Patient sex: F
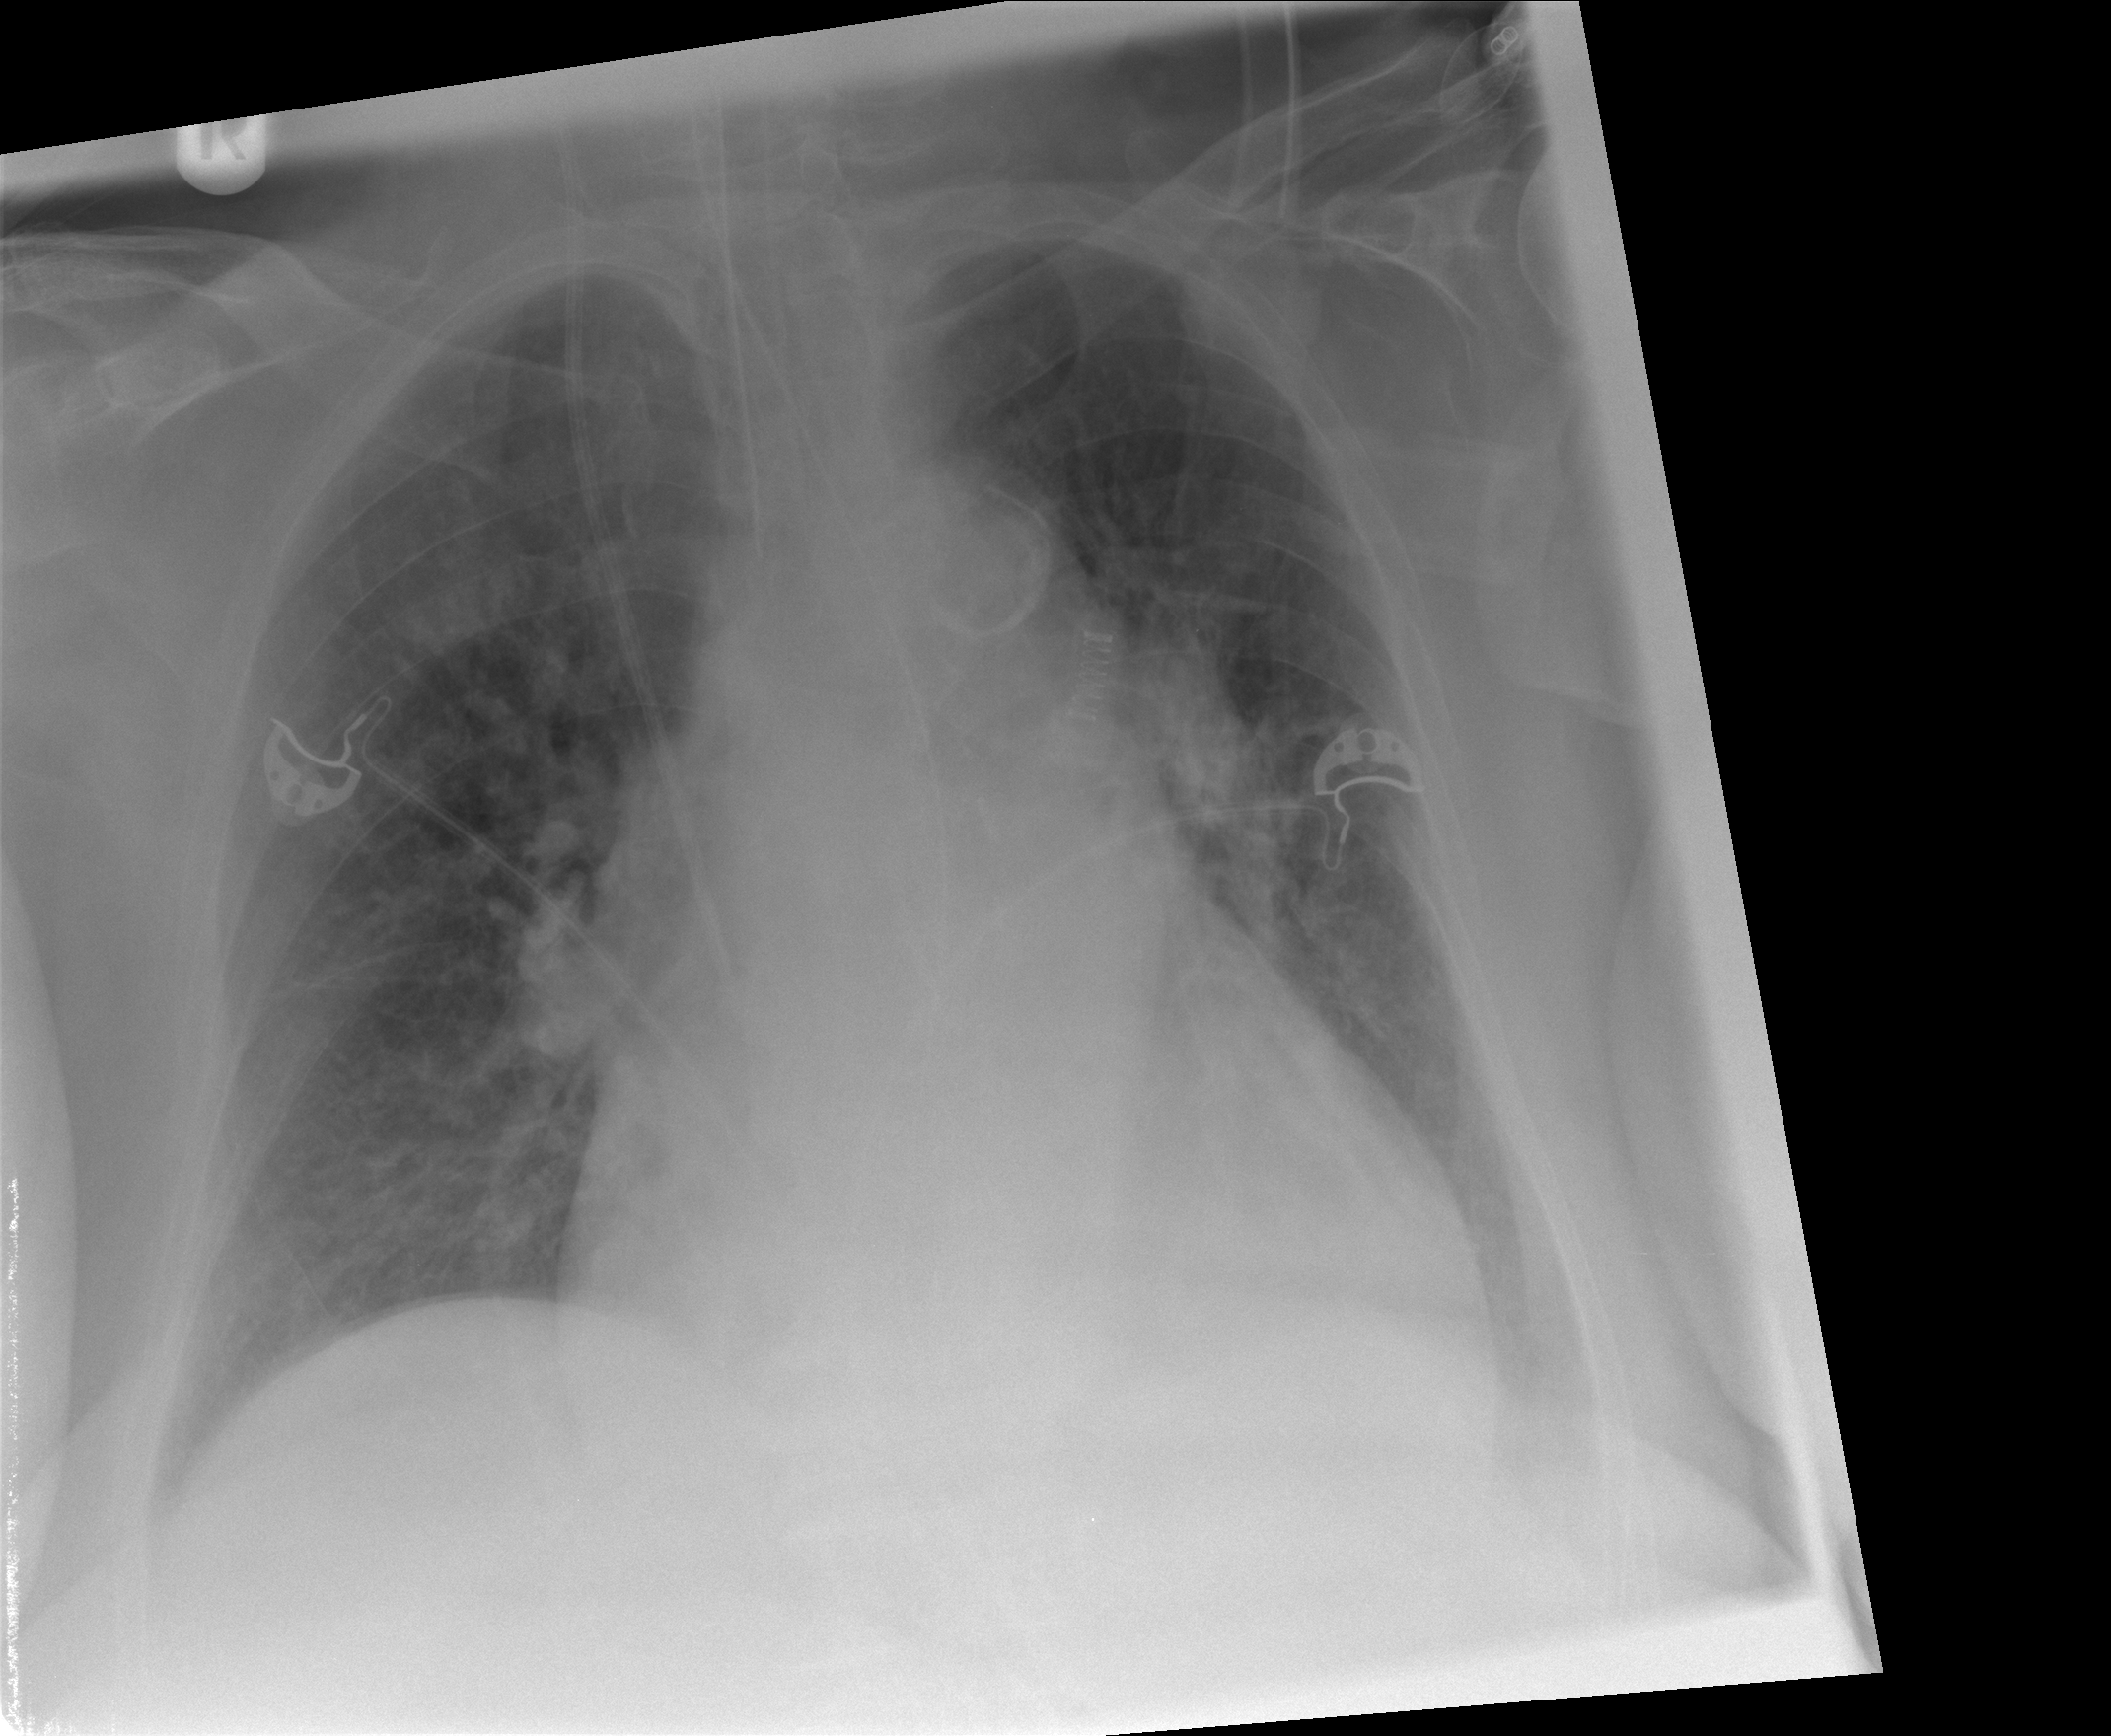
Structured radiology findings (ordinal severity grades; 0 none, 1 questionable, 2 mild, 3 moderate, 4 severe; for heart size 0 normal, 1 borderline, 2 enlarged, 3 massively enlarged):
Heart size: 2
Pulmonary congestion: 3
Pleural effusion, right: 0
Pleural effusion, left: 0
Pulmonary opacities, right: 2
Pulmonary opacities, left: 2
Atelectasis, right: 2
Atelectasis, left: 2